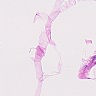
Metastatic tissue present: no